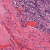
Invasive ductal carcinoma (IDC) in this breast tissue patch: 0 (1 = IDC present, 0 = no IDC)